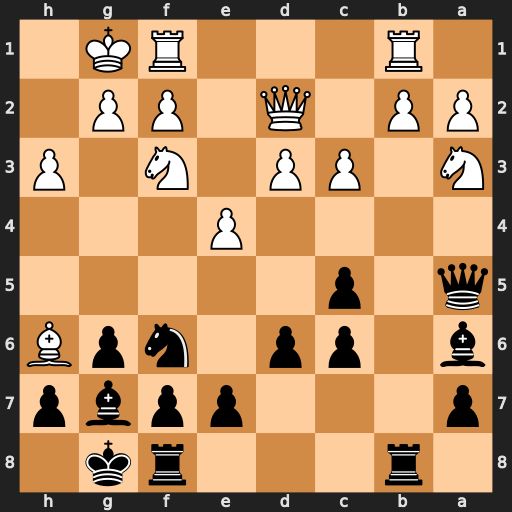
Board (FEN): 1r3rk1/p3ppbp/b1pp1npB/q1p5/4P3/N1PP1N1P/PP1Q1PP1/1R3RK1
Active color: b
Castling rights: -
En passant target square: -
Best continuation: Bxh6 Qxh6 Bxd3